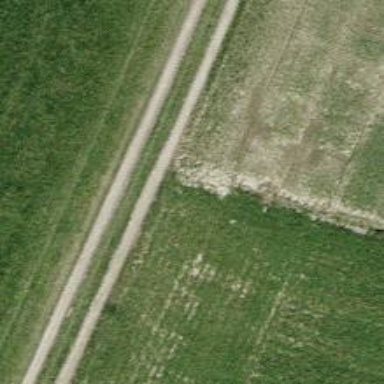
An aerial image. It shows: Track with grade2 tracktype.